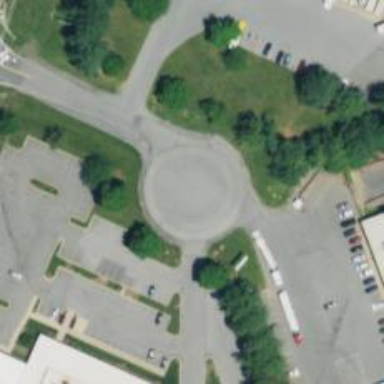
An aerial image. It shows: Turning circle on the road.